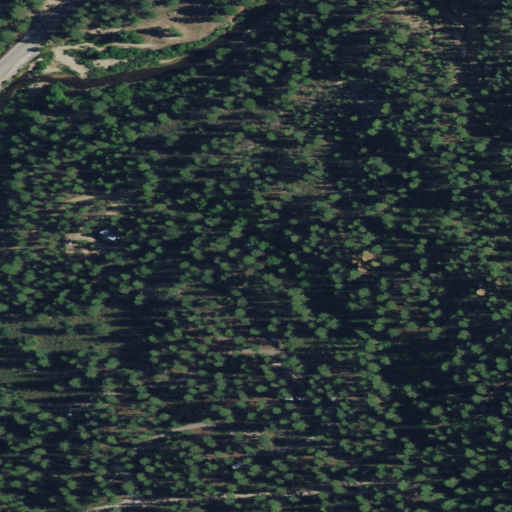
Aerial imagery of valley in Idaho named Grayback Gulch containing evergreen forest, open development, shrub, low intensity development, and medium intensity development